Question: I am trying to create a Grid in android having a fixed number of columns and the items in these columns to fit tightly (something like the new Google+ web layout).

This is the effect I am looking for and I see quite a few apps using something like this where the cells wrap the content.
I tried a GridView but that just causes the cells to overlap.
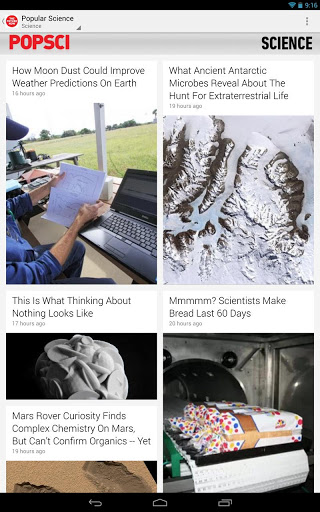
Answer: I made a small library based on the StaggeredGridView that surfaced in the ACL. I could not get the existing library to work so based it on the orignal implementation. There is also a demo app. <URL>